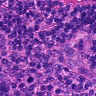
Metastatic tissue present: no